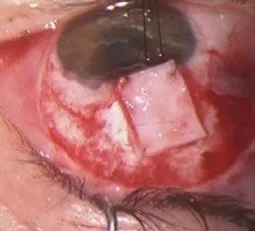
Tutopatch graft.
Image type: medical_photograph (other_medical_photograph)